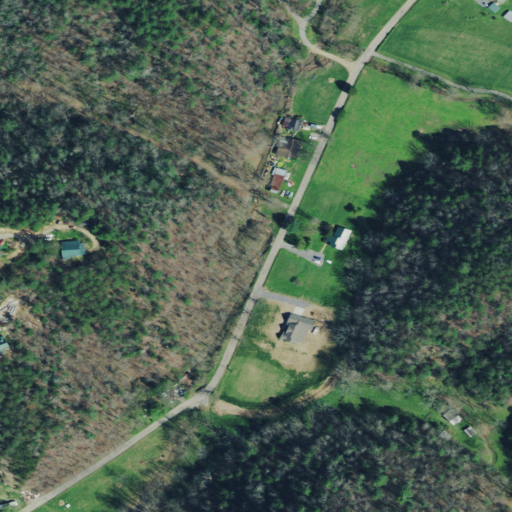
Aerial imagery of valley in Tennessee named Springhouse Hollow containing mixed forest, deciduous forest, open development, pasture, evergreen forest, low intensity development, and medium intensity development